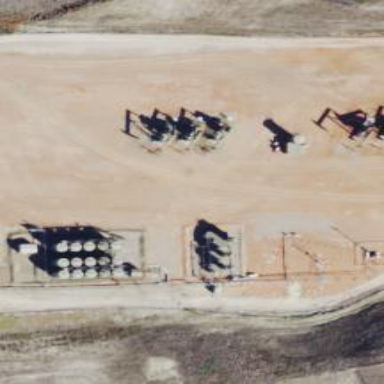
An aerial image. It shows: Petroleum well.